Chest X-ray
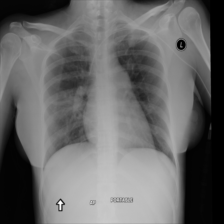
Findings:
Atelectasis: negative
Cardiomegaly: negative
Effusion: negative
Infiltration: positive
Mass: negative
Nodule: negative
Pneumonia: negative
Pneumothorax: negative
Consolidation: negative
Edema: negative
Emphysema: negative
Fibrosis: negative
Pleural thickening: negative
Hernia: negative